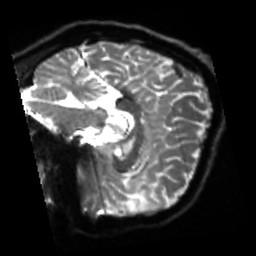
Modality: sbref
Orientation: sagittal
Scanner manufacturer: siemens
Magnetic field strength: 3 T
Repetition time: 4 s
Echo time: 0.0594 s